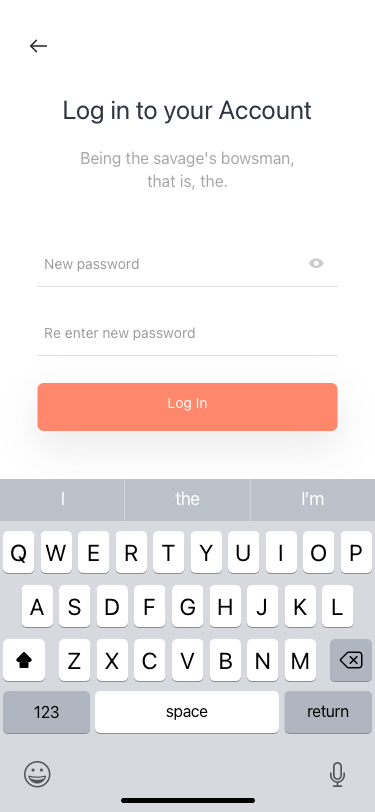
Text in this UI design:
Log in to your Account
Log In
New password
Re enter new password
Being the savage's bowsman, that is, the.